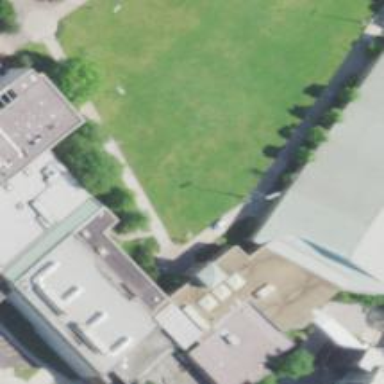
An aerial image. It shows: University building with sports center on the premises.